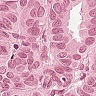
Metastatic tissue present: yes